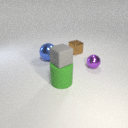
large green rubber cylinder to the left of small purple metal sphere